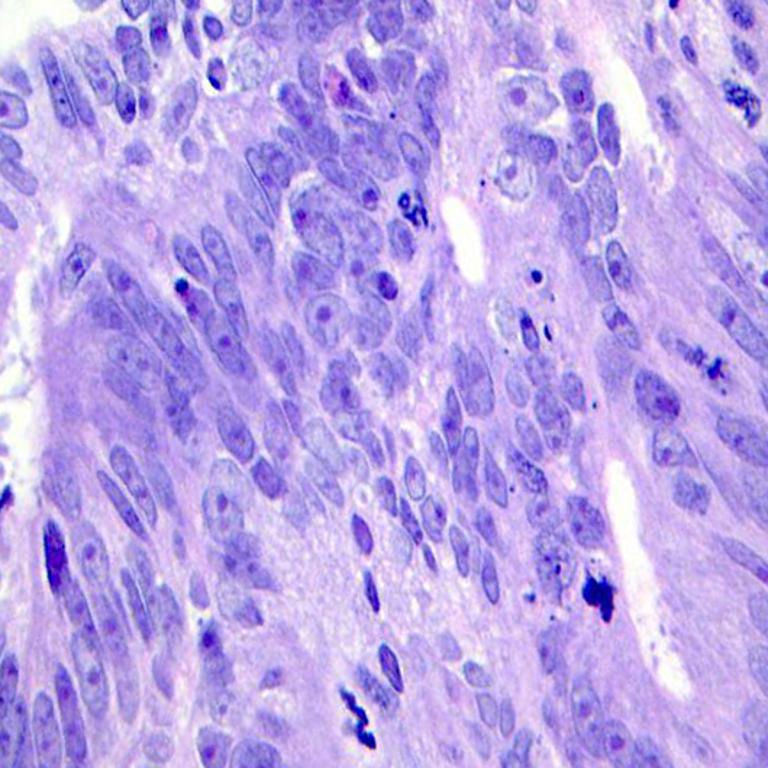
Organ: colon
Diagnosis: adenocarcinomas